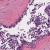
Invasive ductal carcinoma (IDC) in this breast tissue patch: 0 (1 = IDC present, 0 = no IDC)